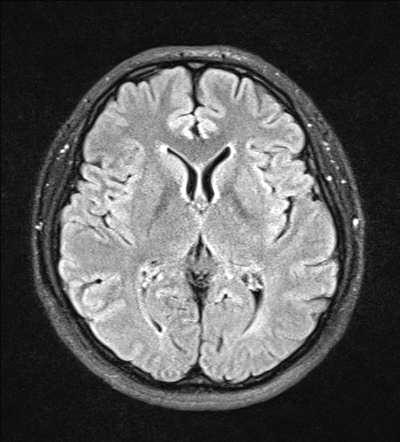
Label: notumor